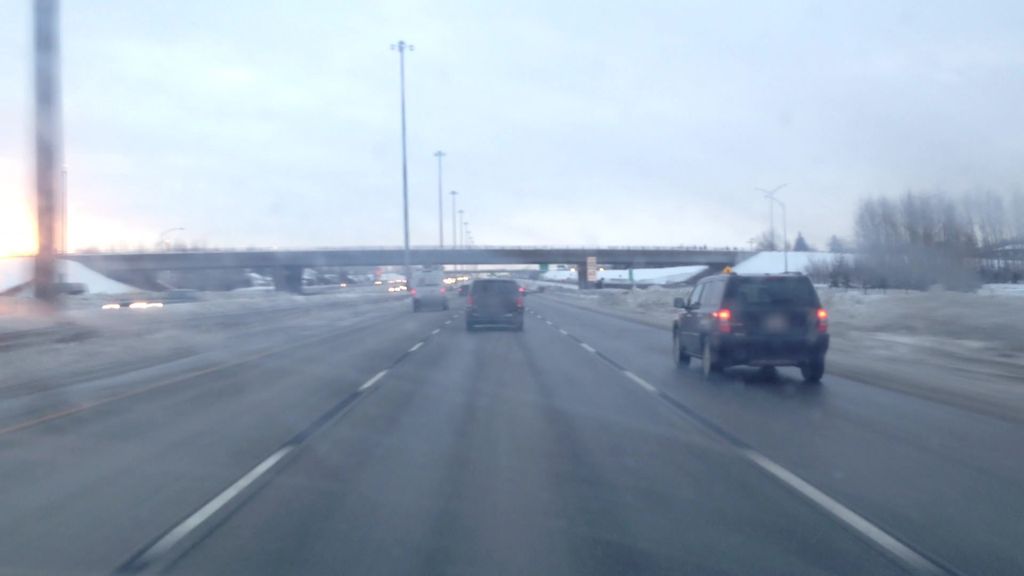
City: montreal